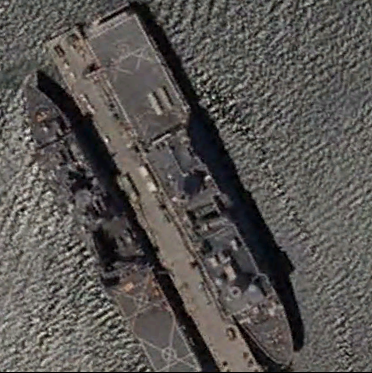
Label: combat